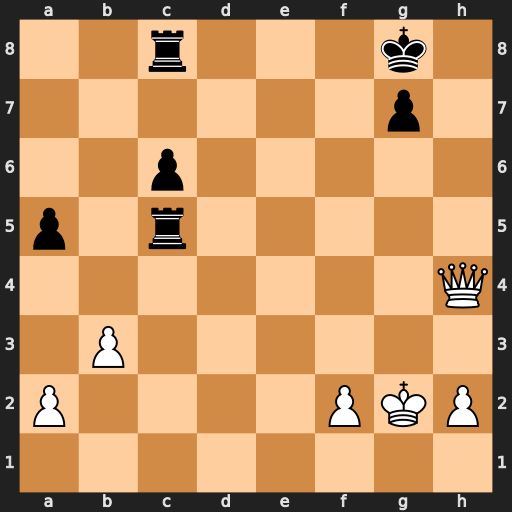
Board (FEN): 2r3k1/6p1/2p5/p1r5/7Q/1P6/P4PKP/8
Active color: w
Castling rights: -
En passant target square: -
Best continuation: Qe7 Rh5 Qe6+